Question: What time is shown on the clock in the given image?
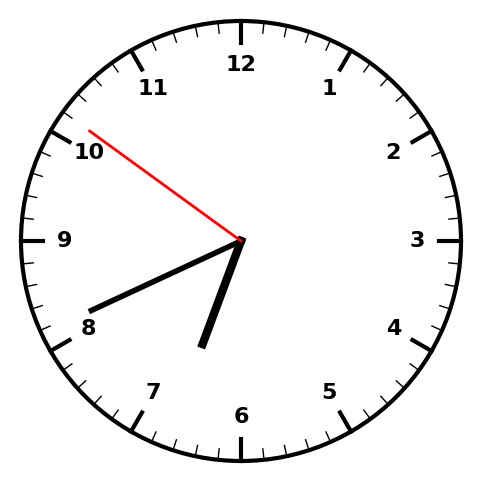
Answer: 06:40:51